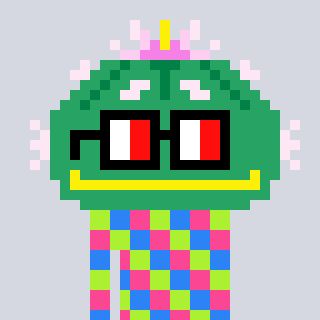
a pixel art character with square glasses with black frames and red eyes, a peyote-shaped head and a grayscale-colored body on a cool background